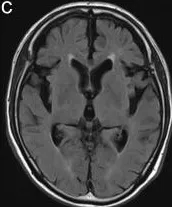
Brain and spine MRI. FLAIR MRI of the brain and T2WI MRI of the spine. Brain and spinal cord lesions are not shown (a-f). Mild stenosis in L2-4 and post-surgical signal changes in L5-S1 are shown (e, f).
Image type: radiology (mri)